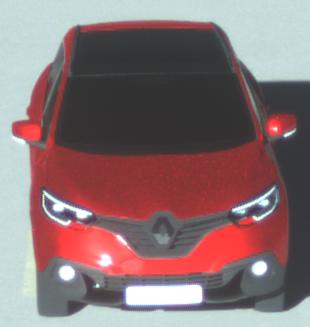
Make: Renault
Model: Kadjar ENERGY TCe 130
Detailed model: Kadjar
Model produced from: 2015/05
Model produced until: 2018/08
Doors: 5
Color: red
Road condition: wet road
Daytime: morning or afternoon
Contrast: high contrast